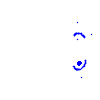
Particle: kaon